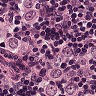
Metastatic tissue present: yes